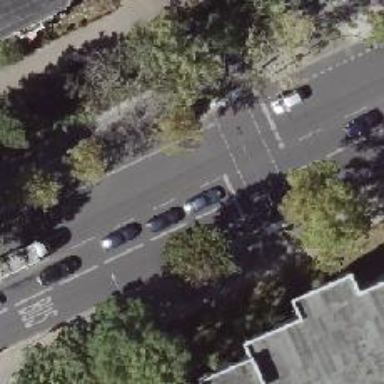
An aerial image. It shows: Secondary road with asphalt surface. It has separate sidewalks on both sides and cycle track on the left.